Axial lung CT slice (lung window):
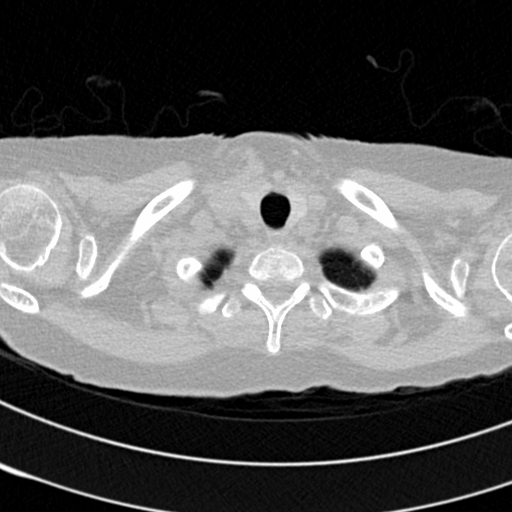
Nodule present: no